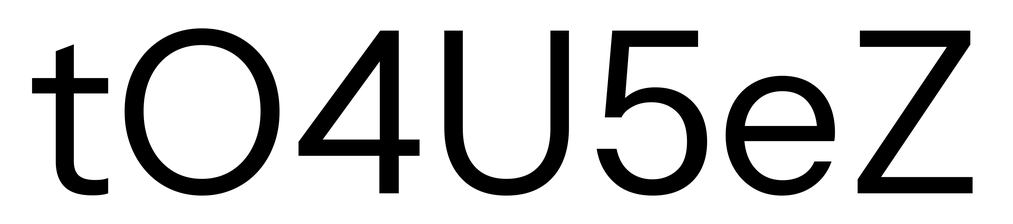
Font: InstrumentSans_Regular